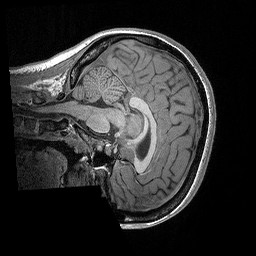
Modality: T1w
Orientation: sagittal
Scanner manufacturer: siemens
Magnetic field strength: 3 T
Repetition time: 2.3 s
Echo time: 0.00298 s